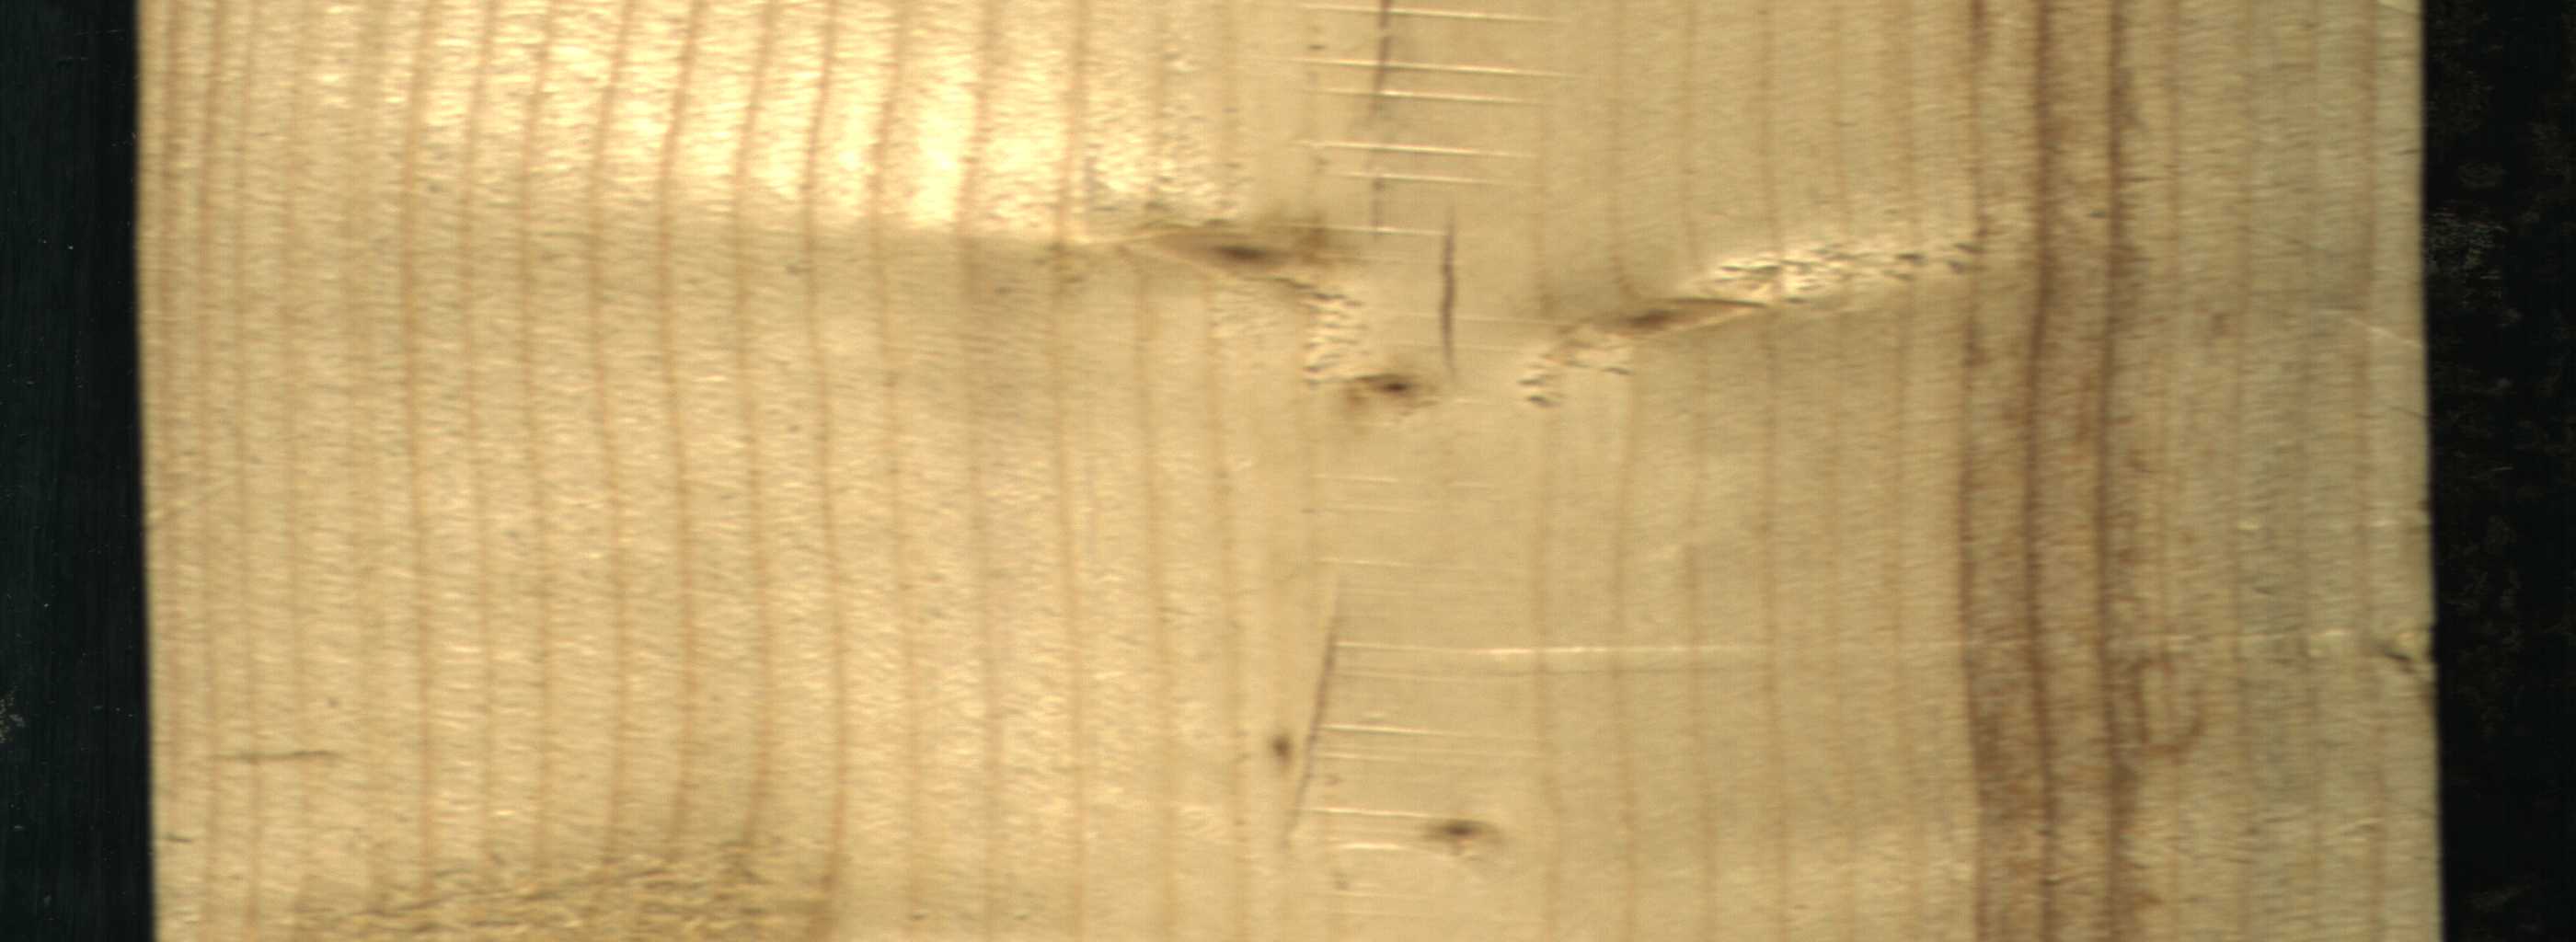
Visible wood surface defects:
Crack
Crack
Crack
Live_Knot
Live_Knot
Live_Knot
Live_Knot